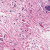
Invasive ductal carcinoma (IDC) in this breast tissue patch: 0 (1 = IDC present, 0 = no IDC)